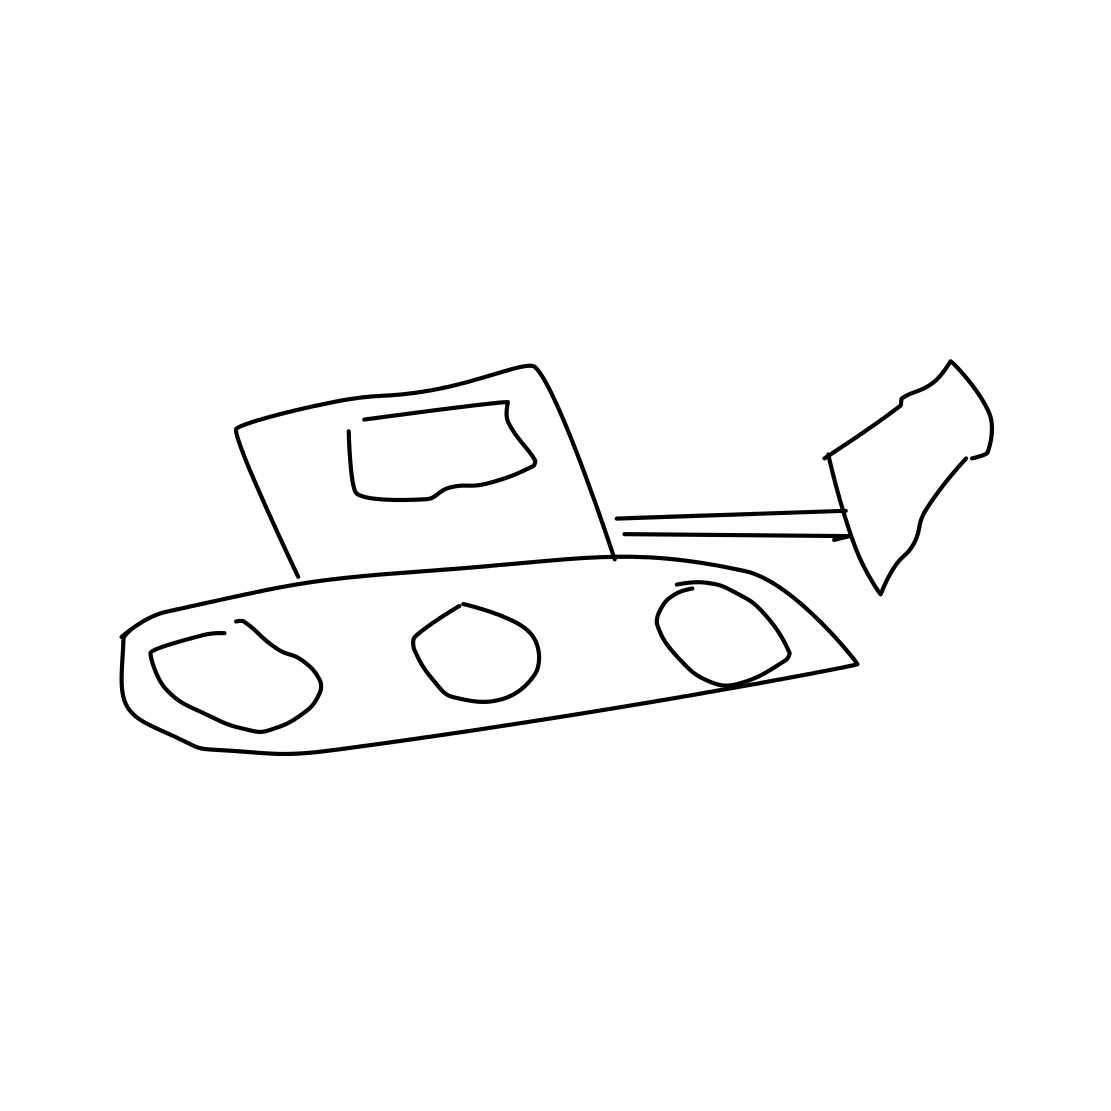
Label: bulldozer